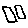
Label: square